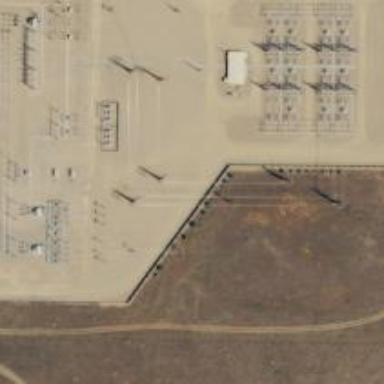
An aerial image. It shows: Transmission substation.